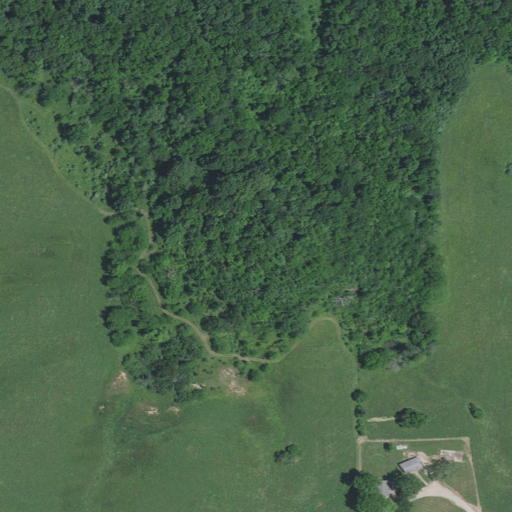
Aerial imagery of mountain in Missouri named Marion Mackey Knob containing pasture, deciduous forest, mixed forest, open development, and low intensity development